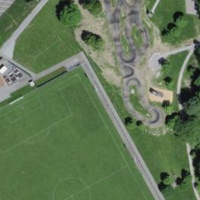
EUNIS habitat code: 53
Species observed at this site:
Triticum turgidum